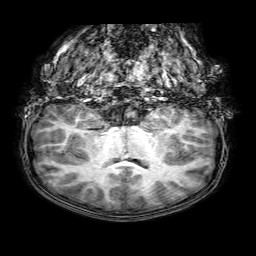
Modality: T1w
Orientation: sagittal
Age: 6
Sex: male
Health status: healthy